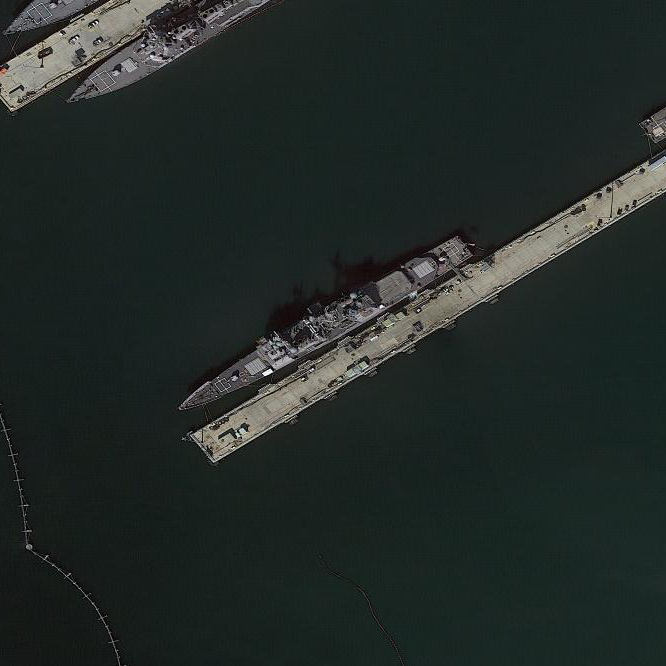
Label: Ticonderoga-class_cruiser